Question: I have a simple problem with the server global variable named : DOCUMENT_ROOT.
Here's my config.php file :
'''
<?php
define ('UPLOAD_DIR',$_SERVER['DOCUMENT_ROOT'].'/resouces/');
'''
The test.php file
'''
<?php
$photo='myimage.php';
echo '<img src="'.UPLOAD_DIR.$photo.'">';
'''
The problem is that when testing the code.. The image doesn't display, and the directory starts with :
> C://program files/easyPHP/www/resources
instead of
> <URL>
As it supposed to be... I tried to update this line in the httpd.conf file :
'''
DocumentRoot "${path}/www"
'''
to
'''
DocumentRoot "http://127.0.0.1:8888/www"
'''
But the server declares an error :

Thank you in advance :-)
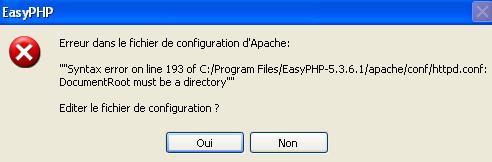
Answer: '$_SERVER['DOCUMENT_ROOT']' is path on your real filesystem.
You need not it here.
Just use
'''
define ('UPLOAD_DIR','/resouces/');
'''
Don't mix up path on filesystem and path on your site.
They may have nothing common (but in default case requested 'URI' sent to '$_SERVER['DOCUMENT_ROOT'].URI')
You can also use
'''
define ('UPLOAD_DIR_FILEPATH',$_SERVER['DOCUMENT_ROOT'].'/resouces/'); //to use in upload, renaming, deleting etc
define ('UPLOAD_DIR_WWW','/resouces/'); //to show URLs
'''
You need not declare it on every levelb ecause path starts from root '/'